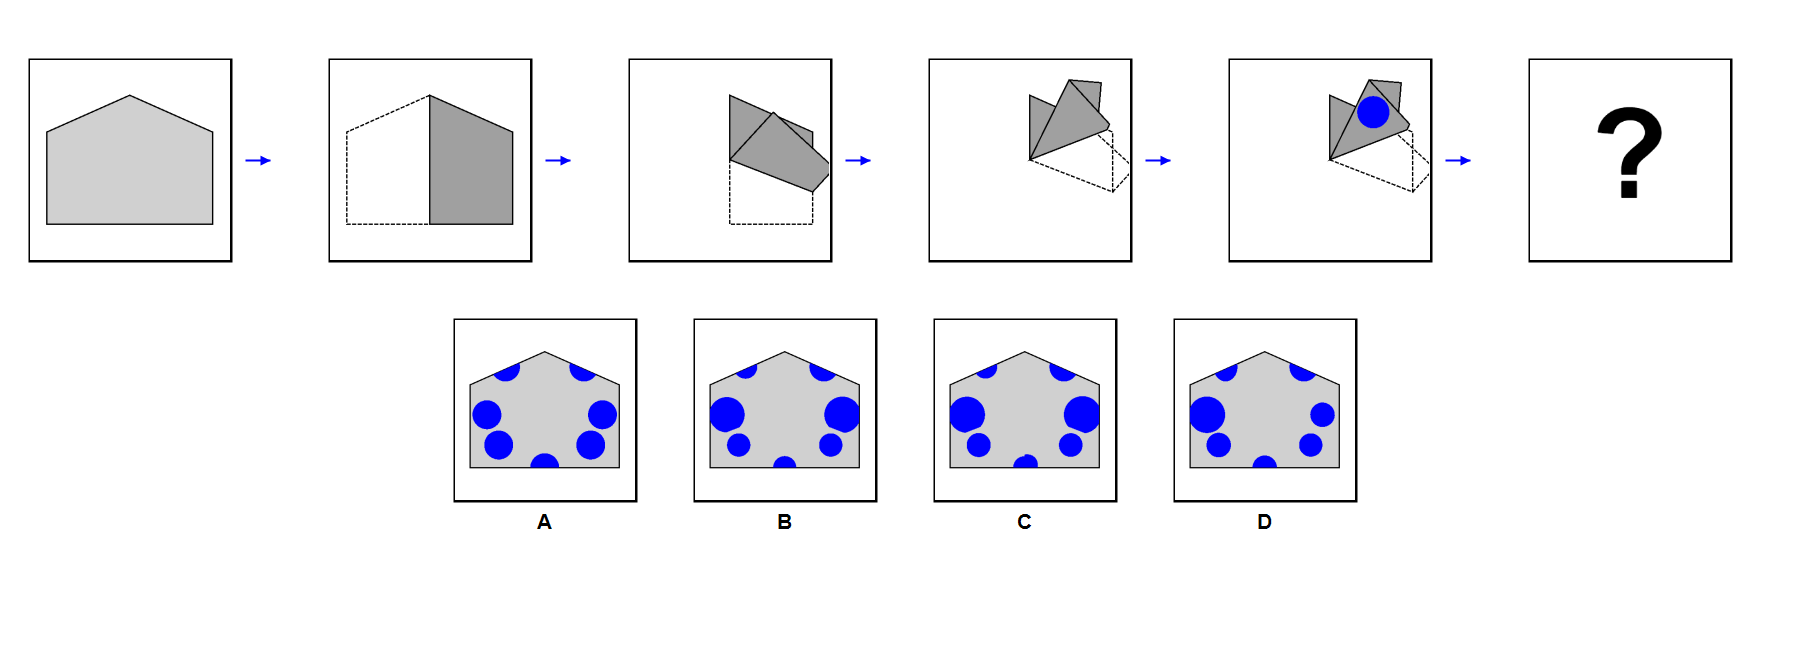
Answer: A